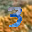
Label: 3